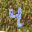
Label: 4